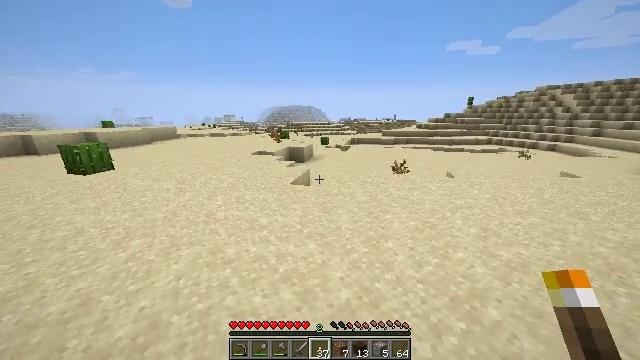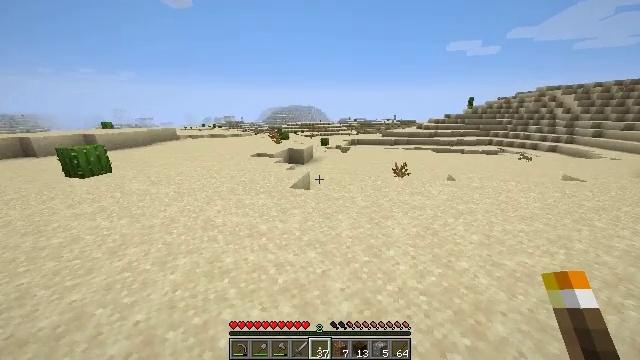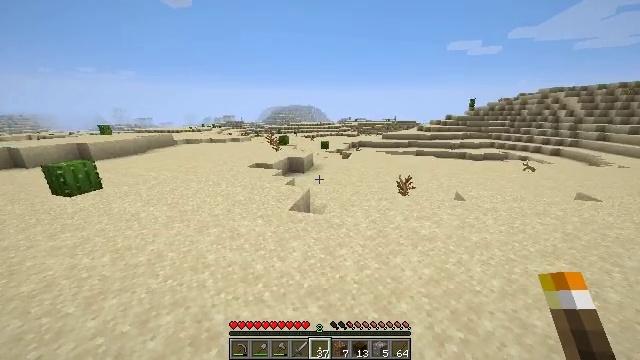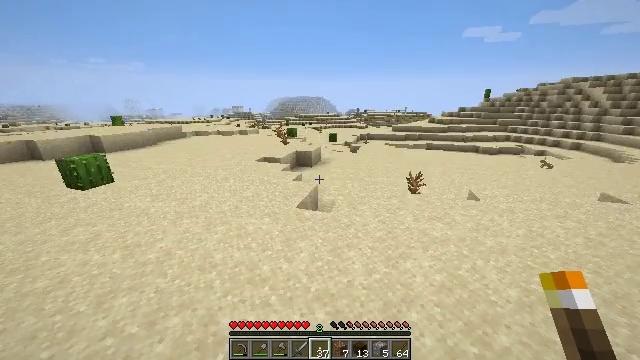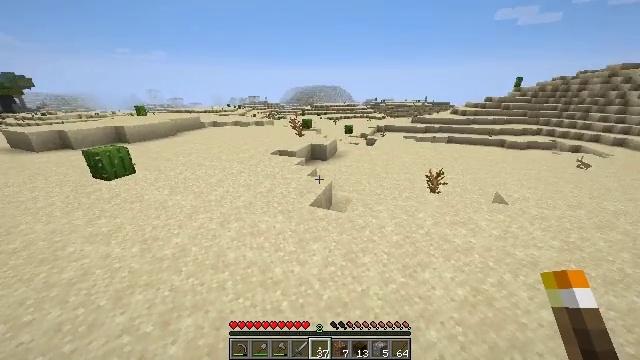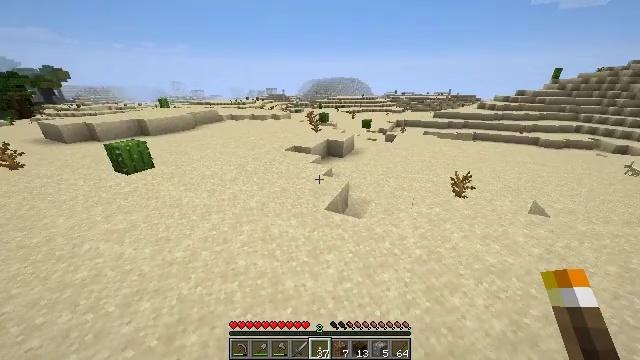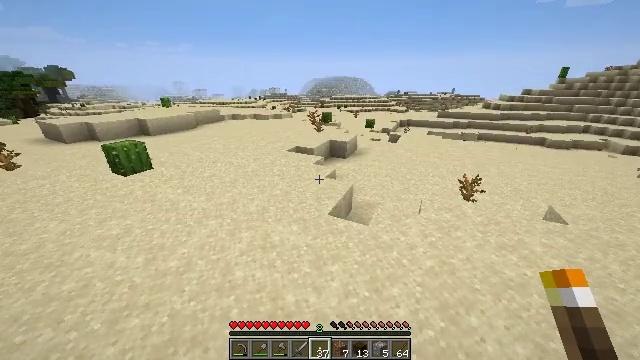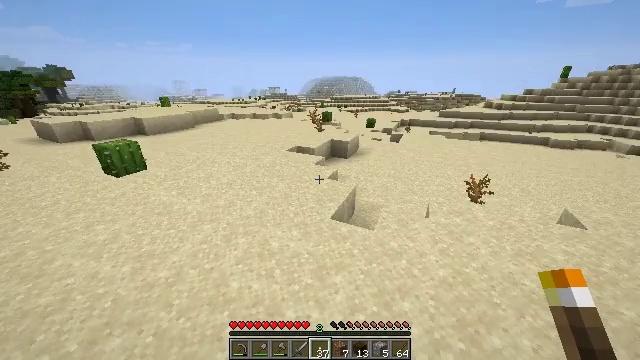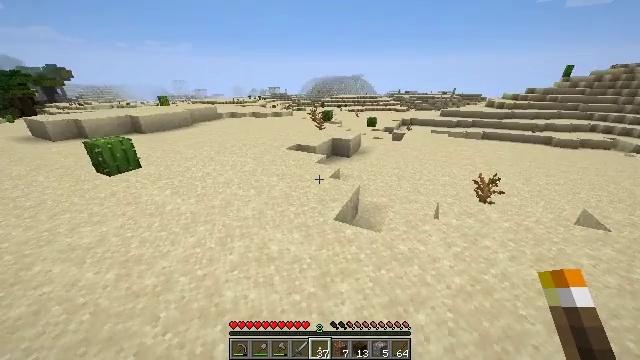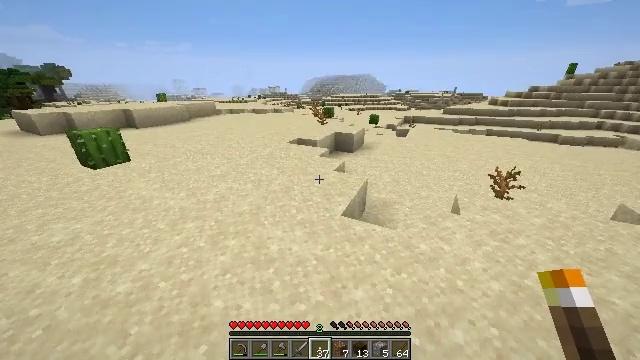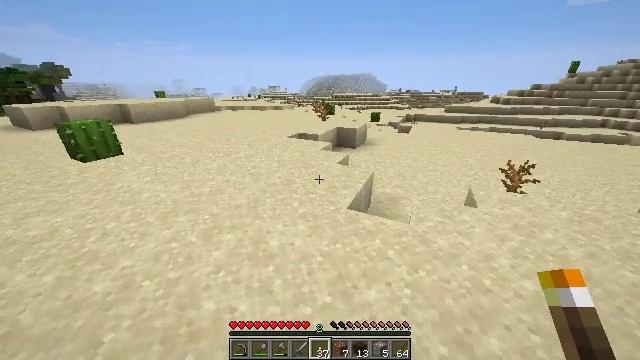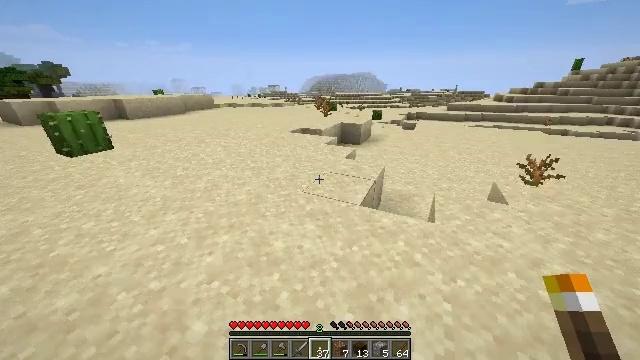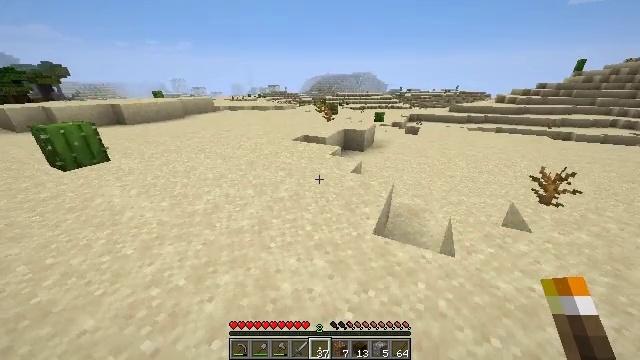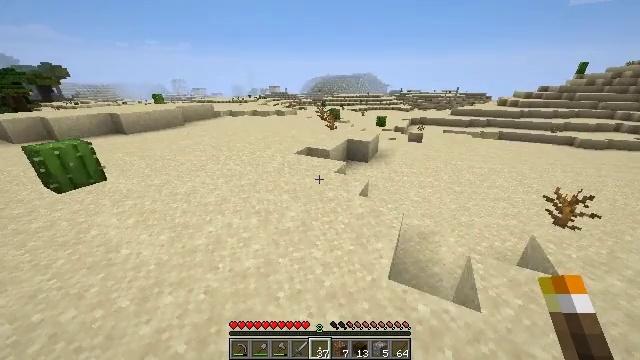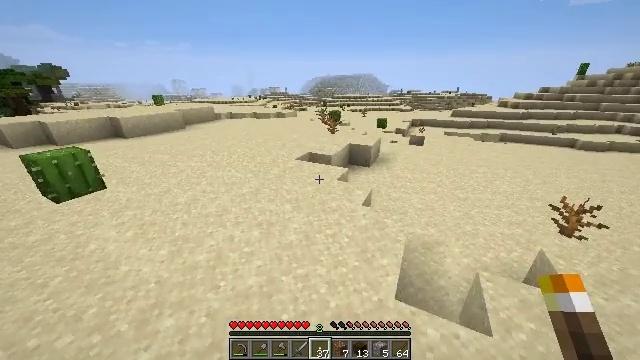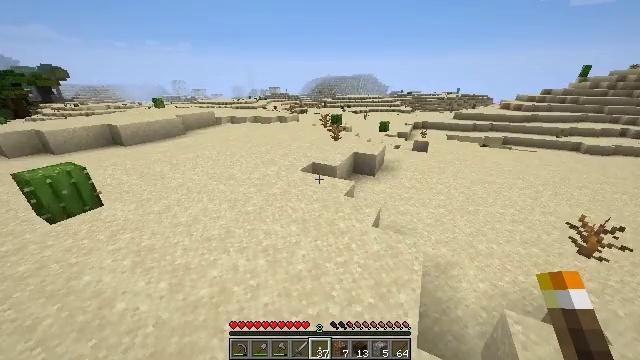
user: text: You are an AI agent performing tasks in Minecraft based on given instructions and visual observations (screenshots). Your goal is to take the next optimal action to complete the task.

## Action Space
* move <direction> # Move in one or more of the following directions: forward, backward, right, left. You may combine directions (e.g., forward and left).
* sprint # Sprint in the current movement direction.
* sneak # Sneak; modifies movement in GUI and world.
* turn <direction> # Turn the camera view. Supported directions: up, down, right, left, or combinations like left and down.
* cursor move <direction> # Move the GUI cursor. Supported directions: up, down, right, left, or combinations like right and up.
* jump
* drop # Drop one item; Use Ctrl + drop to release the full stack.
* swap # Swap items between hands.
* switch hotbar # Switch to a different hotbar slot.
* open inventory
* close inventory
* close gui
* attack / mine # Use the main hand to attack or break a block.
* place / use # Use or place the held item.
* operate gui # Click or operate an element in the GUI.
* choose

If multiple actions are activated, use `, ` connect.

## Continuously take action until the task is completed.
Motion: motion action
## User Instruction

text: Harvest hay blocks from the village.
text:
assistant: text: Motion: move forward and move left, sprint, jump
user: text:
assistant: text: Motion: move forward and move left, sprint, jump
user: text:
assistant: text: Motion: move forward and move left, sprint, turn left and down, jump
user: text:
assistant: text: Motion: move forward and move left, sprint, turn left and down, jump
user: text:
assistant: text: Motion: move forward and move left, sprint, turn left and down, jump
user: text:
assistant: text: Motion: move forward and move left, sprint, jump
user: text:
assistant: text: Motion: move forward and move left, sprint, jump
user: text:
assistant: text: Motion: move forward and move left, sprint, jump
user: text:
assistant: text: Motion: move forward and move left, sprint, jump
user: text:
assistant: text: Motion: move forward and move left, sprint, jump
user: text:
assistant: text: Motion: move forward and move left, sprint, jump
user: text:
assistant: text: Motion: move forward and move left, sprint, jump
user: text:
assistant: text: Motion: move forward and move left, sprint, jump
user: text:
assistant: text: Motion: move forward and move left, sprint, jump
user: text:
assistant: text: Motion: move forward and move left, sprint, jump
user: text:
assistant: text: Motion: move forward and move left, sprint, jump
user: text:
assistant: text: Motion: move forward and move left, sprint, jump
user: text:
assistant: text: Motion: move forward and move left, sprint, jump
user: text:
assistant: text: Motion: move forward and move left, sprint, jump
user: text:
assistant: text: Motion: move forward and move left, sprint, jump
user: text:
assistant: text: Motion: move forward and move left, sprint, jump
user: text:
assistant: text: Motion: move forward and move left, sprint, jump
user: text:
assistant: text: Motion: move forward and move left, sprint, jump
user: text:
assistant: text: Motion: move forward and move left, sprint, turn left, jump
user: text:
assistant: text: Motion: move forward and move left, sprint, turn left, jump
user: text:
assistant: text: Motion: move forward and move left, sprint, turn left, jump
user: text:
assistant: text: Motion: move forward, sprint, turn left, jump
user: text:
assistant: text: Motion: move forward, sprint, jump
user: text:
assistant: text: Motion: move forward, sprint, turn left, jump
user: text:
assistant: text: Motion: move forward, sprint, turn left, jump